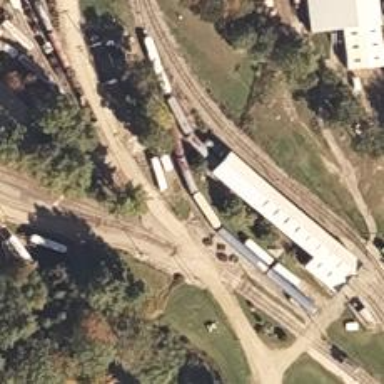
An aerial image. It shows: Tram railway yard.